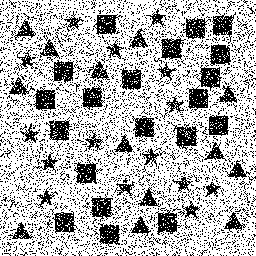
Squares: 20
Triangles: 13
Stars: 15
Total shapes: 48